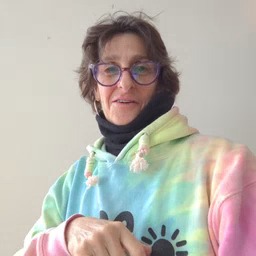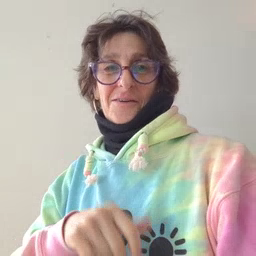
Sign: tomorrow